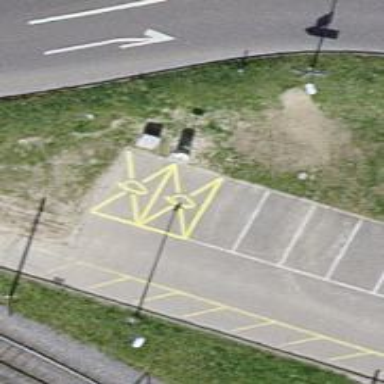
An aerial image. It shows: Charging station.